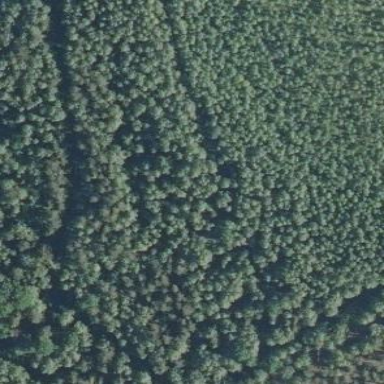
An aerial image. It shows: Mixed leaf woodland.